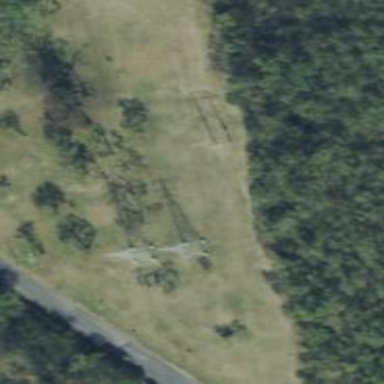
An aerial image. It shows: H-frame designed tower for power lines.